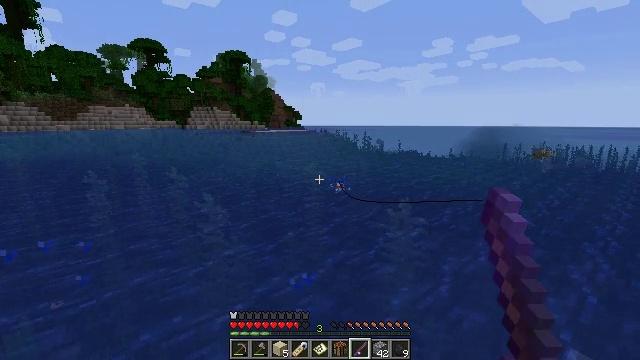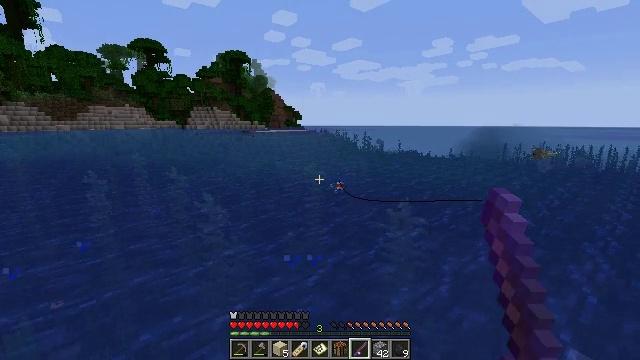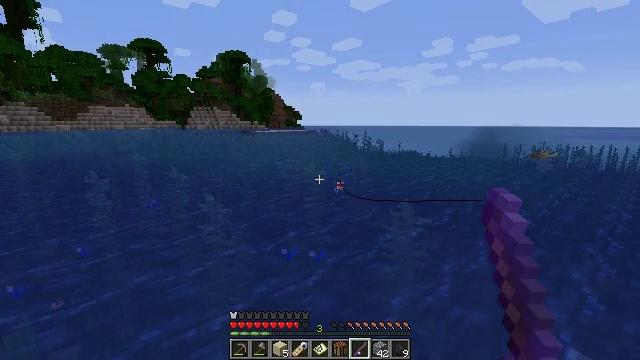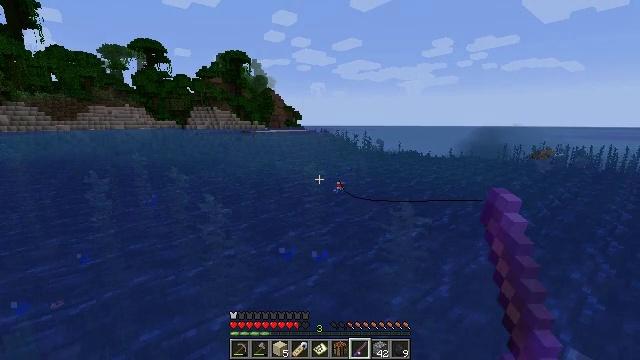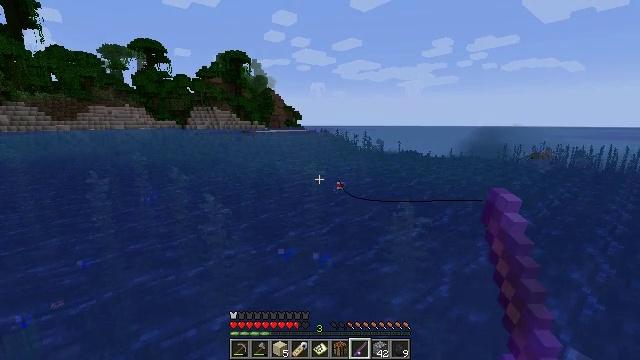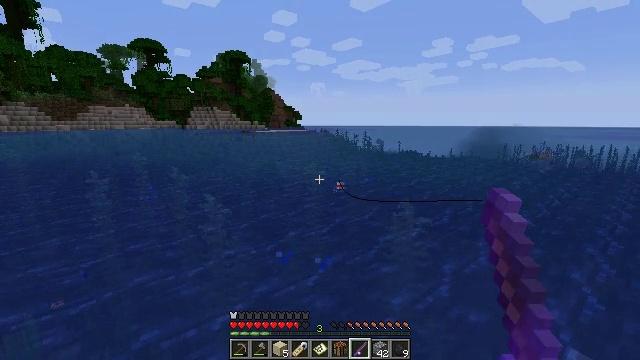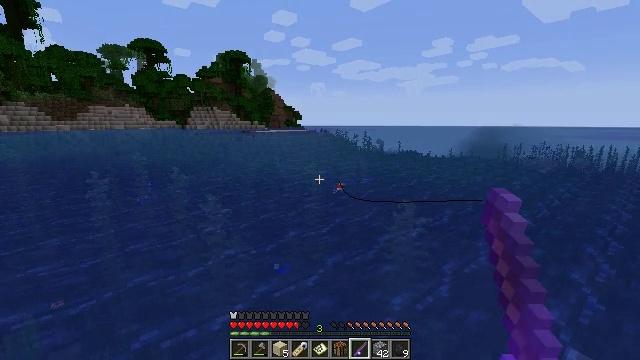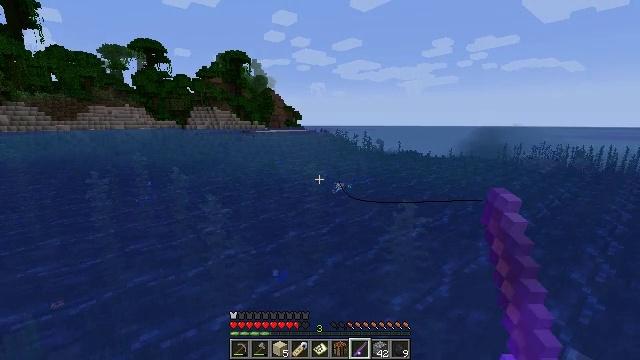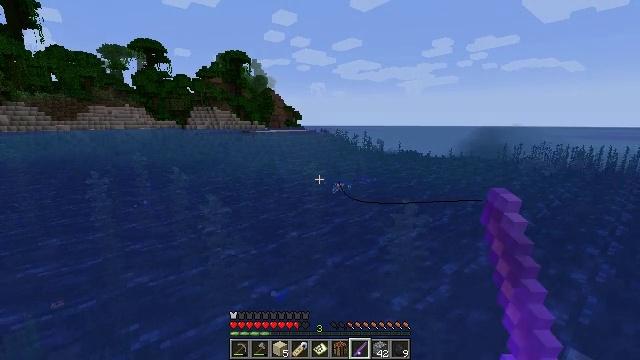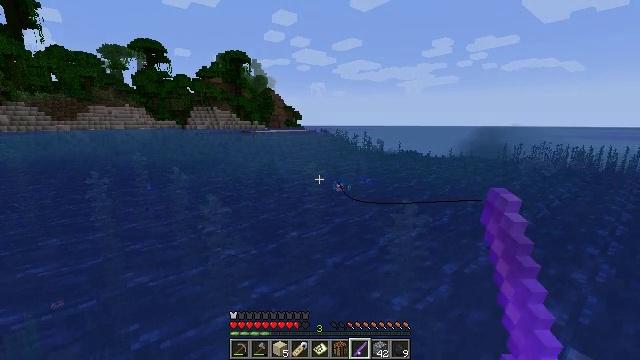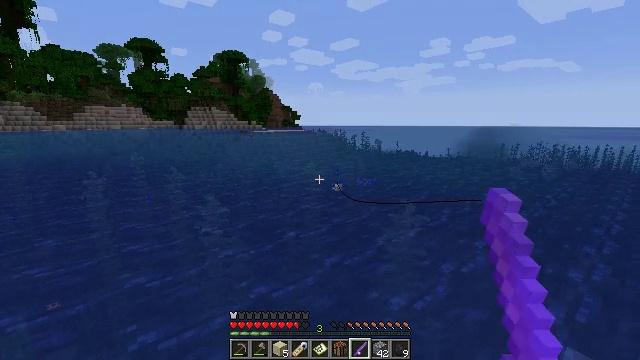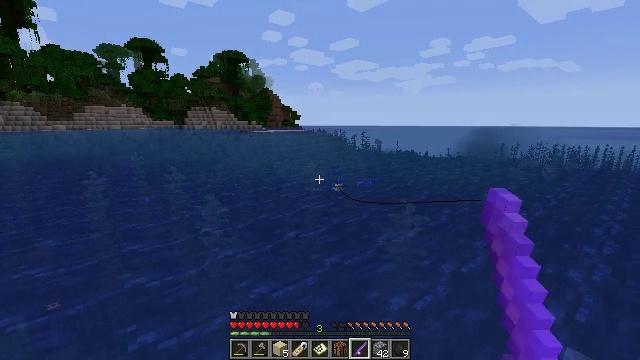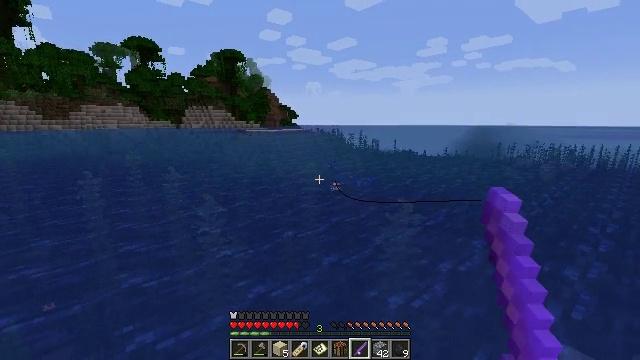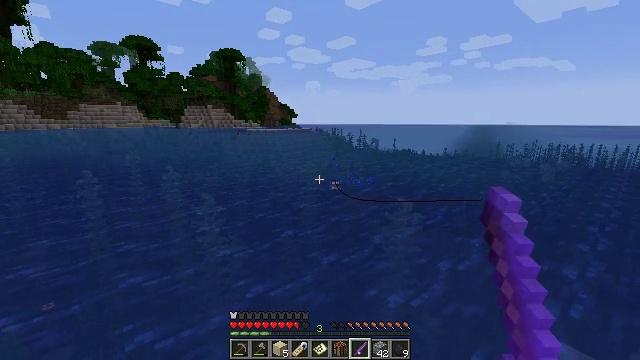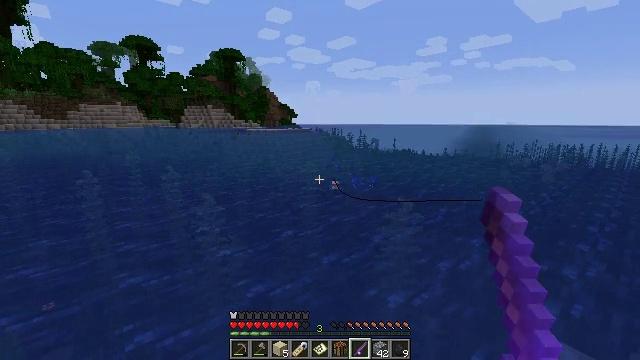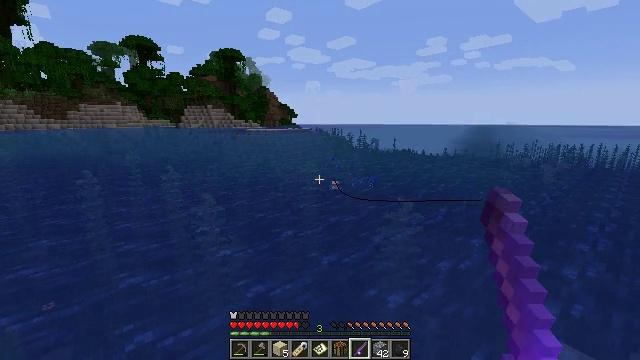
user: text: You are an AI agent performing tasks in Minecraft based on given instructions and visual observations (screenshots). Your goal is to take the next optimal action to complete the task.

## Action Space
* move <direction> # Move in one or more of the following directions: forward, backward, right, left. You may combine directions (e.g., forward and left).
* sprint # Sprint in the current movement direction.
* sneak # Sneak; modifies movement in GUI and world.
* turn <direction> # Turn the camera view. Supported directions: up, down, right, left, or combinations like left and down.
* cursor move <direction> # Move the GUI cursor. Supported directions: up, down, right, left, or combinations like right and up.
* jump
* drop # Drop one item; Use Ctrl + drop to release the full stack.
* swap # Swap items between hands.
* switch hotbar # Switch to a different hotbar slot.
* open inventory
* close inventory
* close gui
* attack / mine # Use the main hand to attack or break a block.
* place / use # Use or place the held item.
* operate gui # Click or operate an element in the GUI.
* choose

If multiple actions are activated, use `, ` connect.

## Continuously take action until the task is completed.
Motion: motion action
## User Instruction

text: Hunt a cod.
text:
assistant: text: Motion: no_op
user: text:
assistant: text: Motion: no_op
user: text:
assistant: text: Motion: no_op
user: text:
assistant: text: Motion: no_op
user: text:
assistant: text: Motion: no_op
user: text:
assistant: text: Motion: no_op
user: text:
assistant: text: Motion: no_op
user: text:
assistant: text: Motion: no_op
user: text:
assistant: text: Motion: no_op
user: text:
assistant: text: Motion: no_op
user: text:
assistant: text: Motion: no_op
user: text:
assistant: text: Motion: no_op
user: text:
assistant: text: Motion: no_op
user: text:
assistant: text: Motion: no_op
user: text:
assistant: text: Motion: no_op
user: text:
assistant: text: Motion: no_op
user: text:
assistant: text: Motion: no_op
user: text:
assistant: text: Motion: no_op
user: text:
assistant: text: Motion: no_op
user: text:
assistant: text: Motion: no_op
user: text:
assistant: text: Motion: no_op
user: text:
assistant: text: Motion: no_op
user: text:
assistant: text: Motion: no_op
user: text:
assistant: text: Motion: no_op
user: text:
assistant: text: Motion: no_op
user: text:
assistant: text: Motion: no_op
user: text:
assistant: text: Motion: no_op
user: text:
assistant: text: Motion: no_op
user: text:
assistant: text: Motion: no_op
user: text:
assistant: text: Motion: no_op